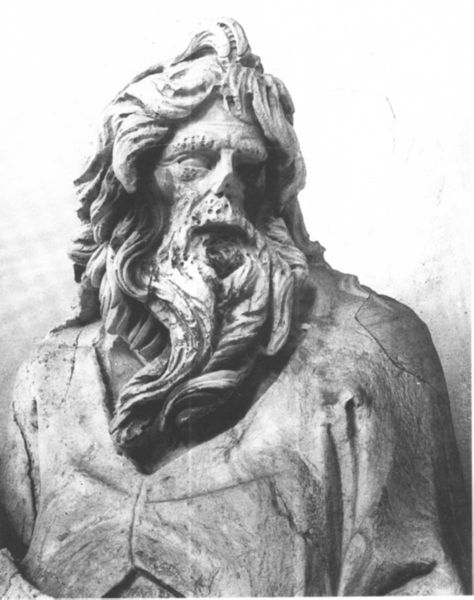
Titel: Statue von der Domfassade, Simeon
Künstler: Giovanni Pisano
Institution: Siena, Museo dell’opera Metropolitana
Schlagwörter: held, kämpfer, mann, weiß, ausschnitt, grau, holz, marmor, mund, nase, schwarz, alt, bart, jacke, augen, falten, gesicht, schädel, stein, tod, gewand, haare, locken, schulter, schultern, skulptur, statue, wild, büste, denkmal, groß, schwarz-weiß, augenhöhlen, denker, kaputt, seitenblick, zeus, heiliger, heilig, kräftig, beschädigt, pirat, gelockt, wassermann, abgebrochen, lange, zottelig, wassergott, denkmahl, tapfer, augenhählen, haupthaar, seelenlos, tote augen, fehlende nase